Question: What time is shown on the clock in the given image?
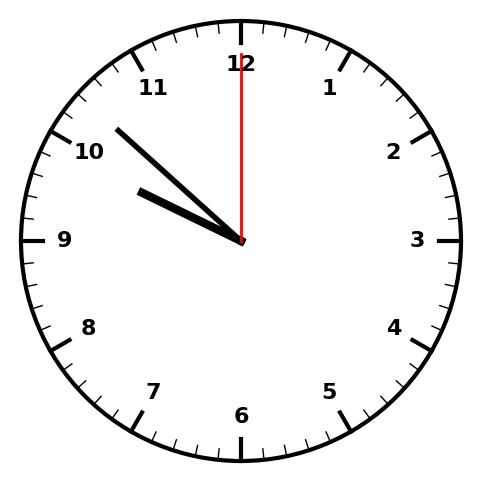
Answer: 09:52:00